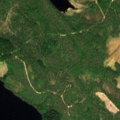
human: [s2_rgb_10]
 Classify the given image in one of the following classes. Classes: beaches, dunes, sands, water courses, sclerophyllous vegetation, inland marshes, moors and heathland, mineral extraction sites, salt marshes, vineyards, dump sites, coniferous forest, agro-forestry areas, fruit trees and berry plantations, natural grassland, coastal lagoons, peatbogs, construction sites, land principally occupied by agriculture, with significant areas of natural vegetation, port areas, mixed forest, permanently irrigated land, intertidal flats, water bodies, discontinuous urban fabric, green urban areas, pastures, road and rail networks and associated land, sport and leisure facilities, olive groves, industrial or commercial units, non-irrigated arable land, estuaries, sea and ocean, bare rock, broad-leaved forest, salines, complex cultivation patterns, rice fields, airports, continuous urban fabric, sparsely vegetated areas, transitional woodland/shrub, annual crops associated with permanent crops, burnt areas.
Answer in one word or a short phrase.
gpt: coniferous forest, mixed forest, transitional woodland/shrub, water bodies